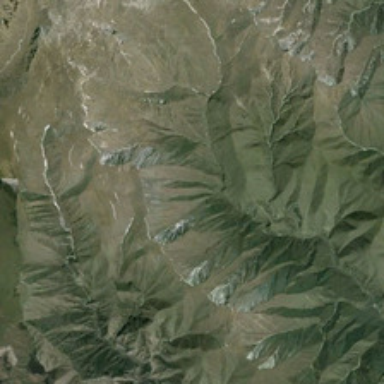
It is a piece of green mountain .